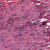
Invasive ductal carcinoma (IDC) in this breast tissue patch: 0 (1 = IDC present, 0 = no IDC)